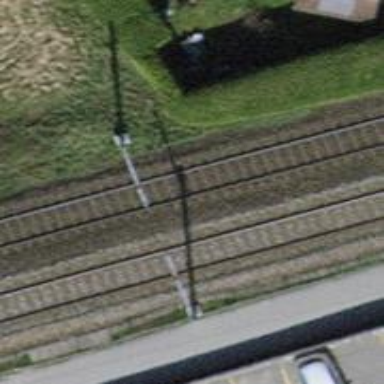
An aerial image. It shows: Railway milestone.